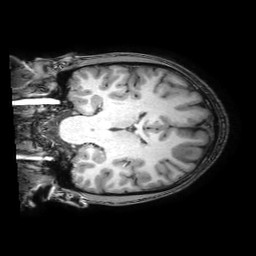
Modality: T1w
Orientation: coronal
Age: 20
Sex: male
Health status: healthy
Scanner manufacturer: philips
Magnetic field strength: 3 T
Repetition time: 0.0079 s
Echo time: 0.0035 s